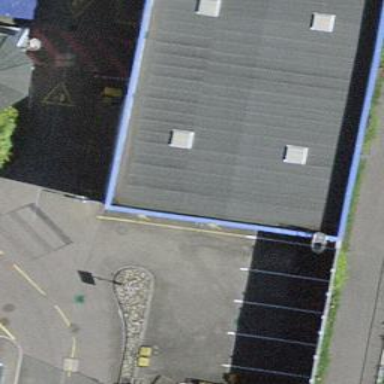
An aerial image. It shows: Office building.